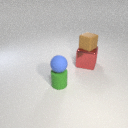
large red metal cube behind small green rubber cylinder